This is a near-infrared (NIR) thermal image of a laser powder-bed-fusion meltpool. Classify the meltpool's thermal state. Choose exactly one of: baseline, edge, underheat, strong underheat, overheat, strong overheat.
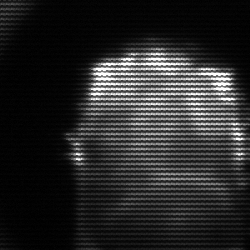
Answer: baseline